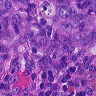
Metastatic tissue present: yes